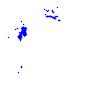
Particle: electron